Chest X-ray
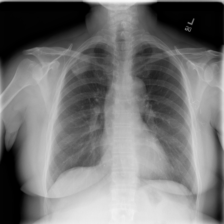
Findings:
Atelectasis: negative
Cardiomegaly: negative
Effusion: negative
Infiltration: negative
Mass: positive
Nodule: negative
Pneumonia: negative
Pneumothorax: negative
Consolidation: negative
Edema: negative
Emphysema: negative
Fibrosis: negative
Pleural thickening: negative
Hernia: negative